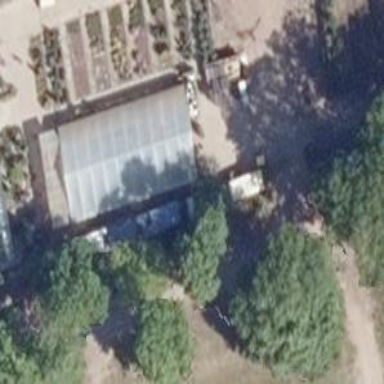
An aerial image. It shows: Greenhouse.